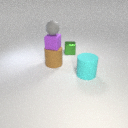
large brown rubber cylinder below small gray rubber sphere